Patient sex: M
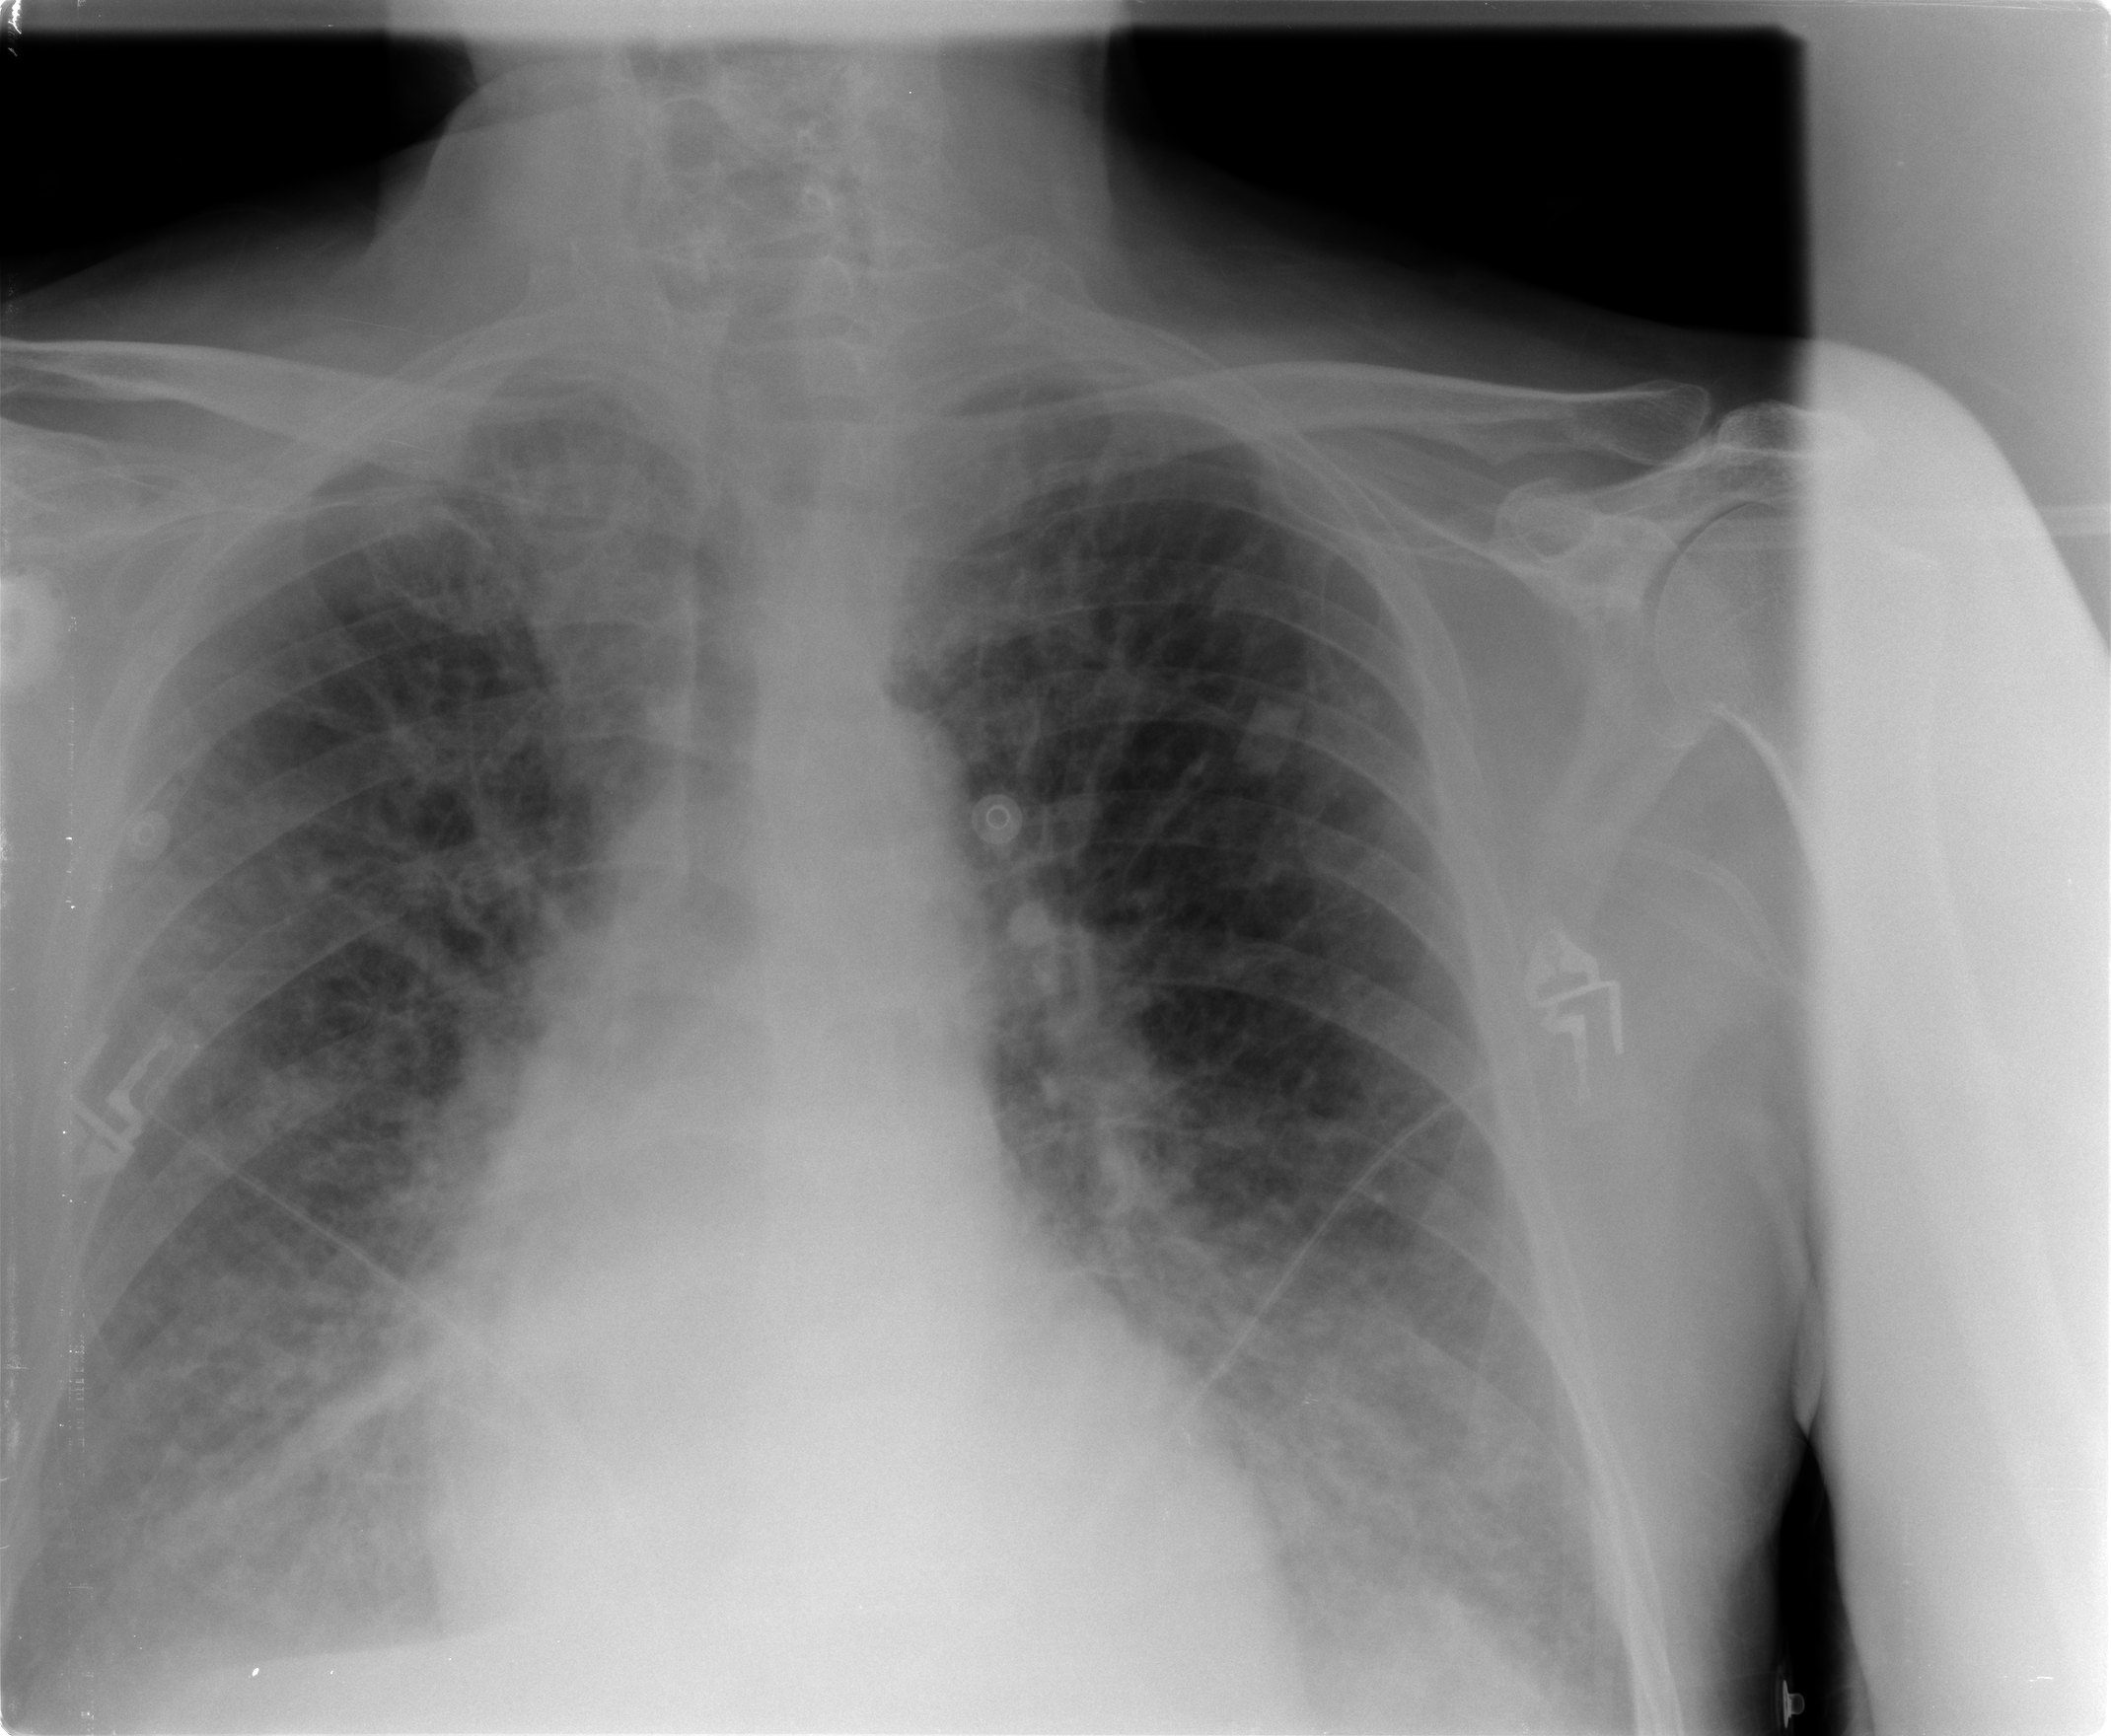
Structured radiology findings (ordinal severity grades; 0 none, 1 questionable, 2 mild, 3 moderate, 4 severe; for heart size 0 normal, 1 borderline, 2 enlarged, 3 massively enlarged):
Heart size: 2
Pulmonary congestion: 3
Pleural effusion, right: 2
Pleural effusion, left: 2
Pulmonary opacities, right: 2
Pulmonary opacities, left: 2
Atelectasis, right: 2
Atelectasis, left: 2